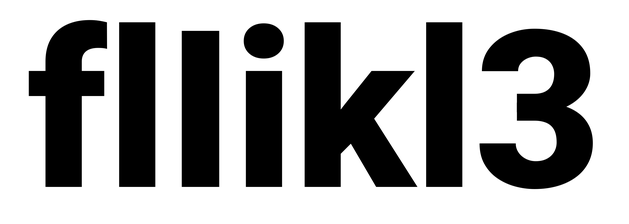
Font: Roboto_Black